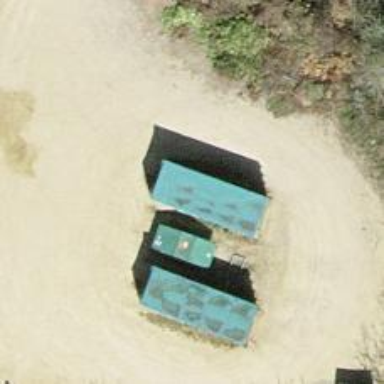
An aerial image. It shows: Recycling container in the area designated for recycling.